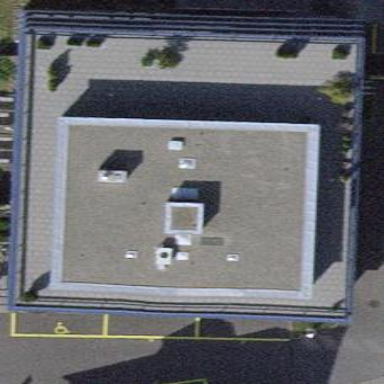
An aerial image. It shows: Building serving as both courthouse and police station.